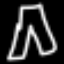
Label: pants